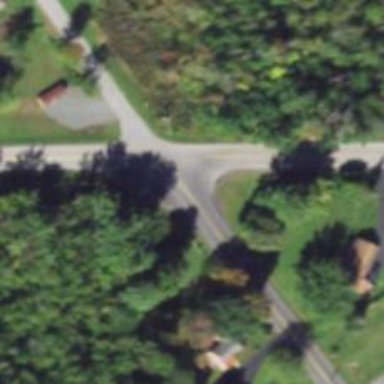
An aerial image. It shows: Road with stop sign.